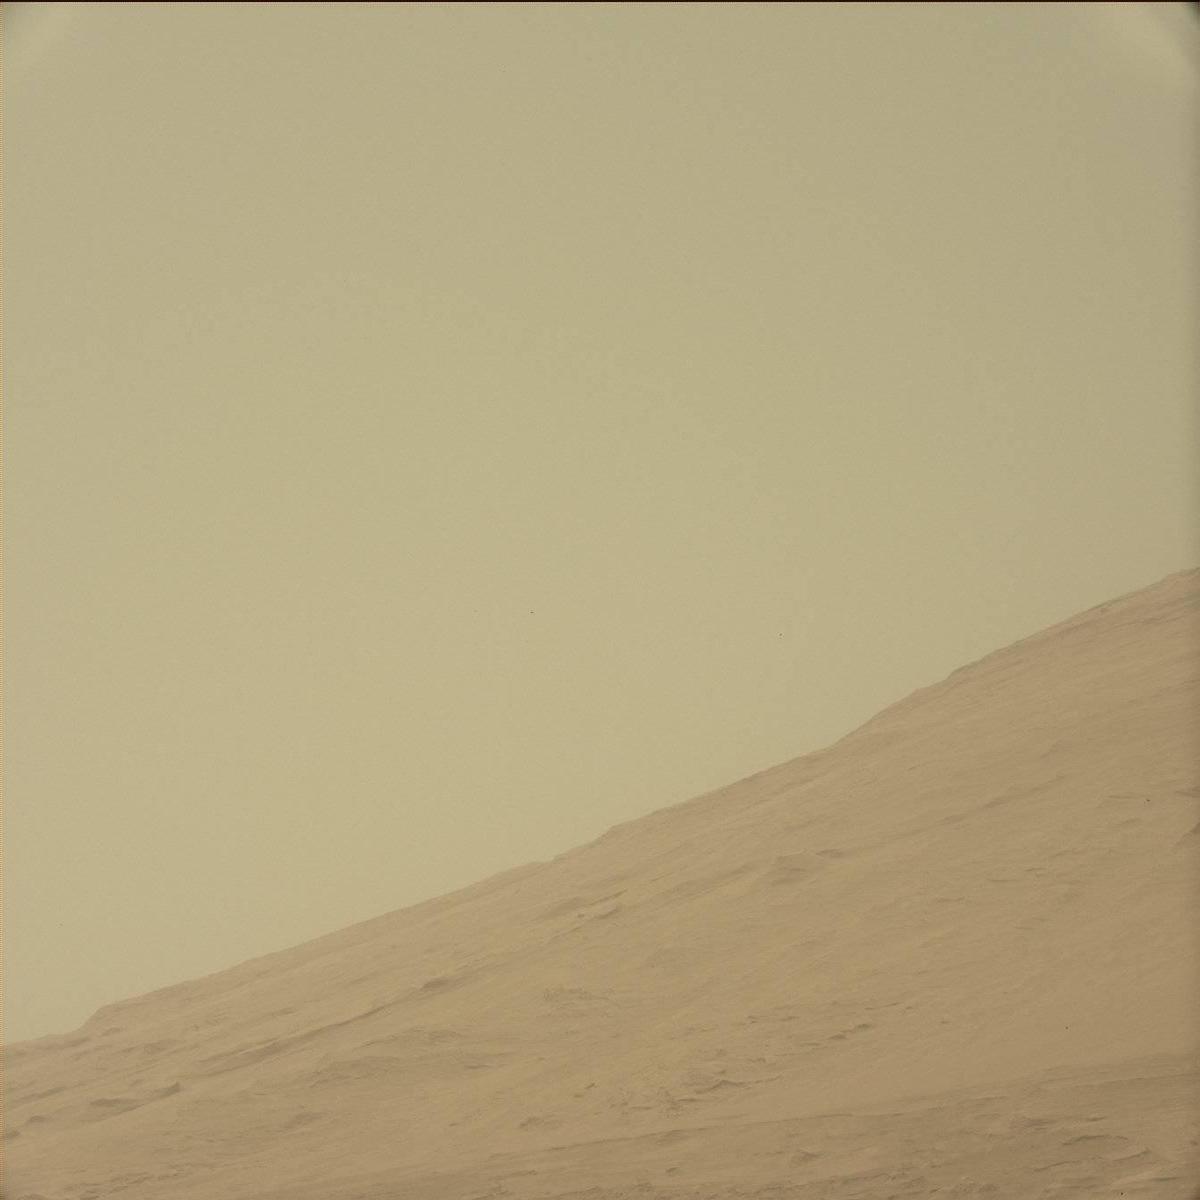
Terrain classes present: Ridge, Sky